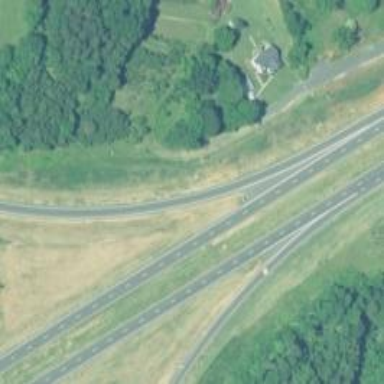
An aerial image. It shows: Trunk link highway.